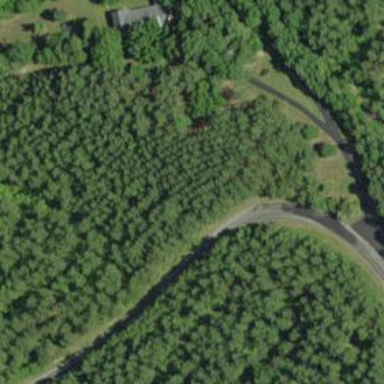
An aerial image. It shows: Unclassified road.